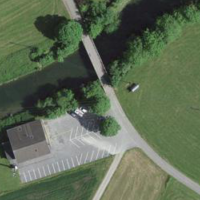
EUNIS habitat code: 52
Species observed at this site:
Cinclus cinclus
Calopteryx virgo